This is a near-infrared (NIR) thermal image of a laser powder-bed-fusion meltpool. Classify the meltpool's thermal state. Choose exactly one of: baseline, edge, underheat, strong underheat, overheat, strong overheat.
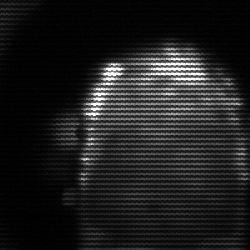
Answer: baseline